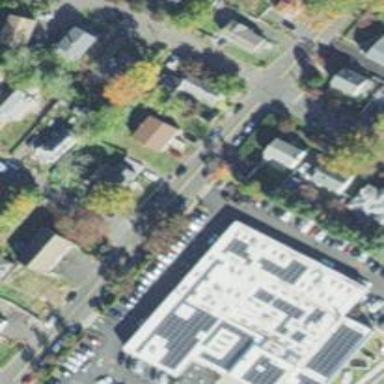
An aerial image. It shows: Building that houses car shop.